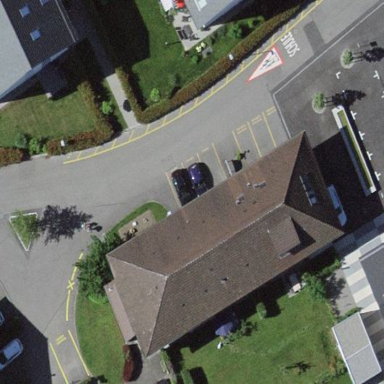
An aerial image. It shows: Public building with hipped roof.